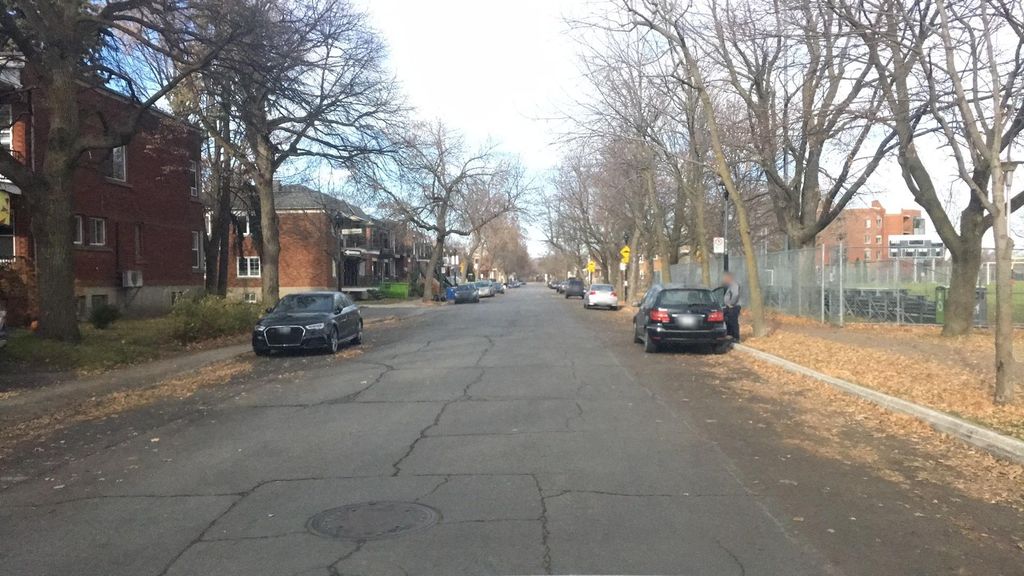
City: montreal